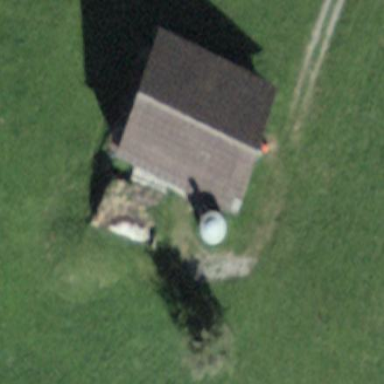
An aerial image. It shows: Rural barn.